Question: App structure
'''
$stateProvider.
state('azured', {
url: "/azured/",
}).
state('azured.ref', {
url: "/ref",
}).
state('azured.ref.table', {
url: "/table/:tableId",
}).
state('azured.ref.table.list', {
url: "/list/:listId",
}).
state('azured.ref.table.list.item', {
url: "/item/:itemId",
});
'''
Each state's templates where made as widget.
'''
<div container>
<div header></div>
<div body></div>
</div>
<ui-view />
'''
But i don't know how to append new states to current state. Say i have another states:
'''
.
state('asd', {
url: "/asd",
}).
state('asd.ref', {
url: "/ref",
});
'''
When i navigate to '/asd' from '/' i see right state. But i want to navigate to this state from
'''
/azured/ref/tableId/12/listId/3/itemId/434
'''
and don't destroy current widgets but append
(make url as '/azured/ref/tableId/12/listId/3/itemId/434/asd')
(please note ). Just want to append new state to the current state and go on further. Guess i can hardcode all possible branches, but need better solution.
Here is preview

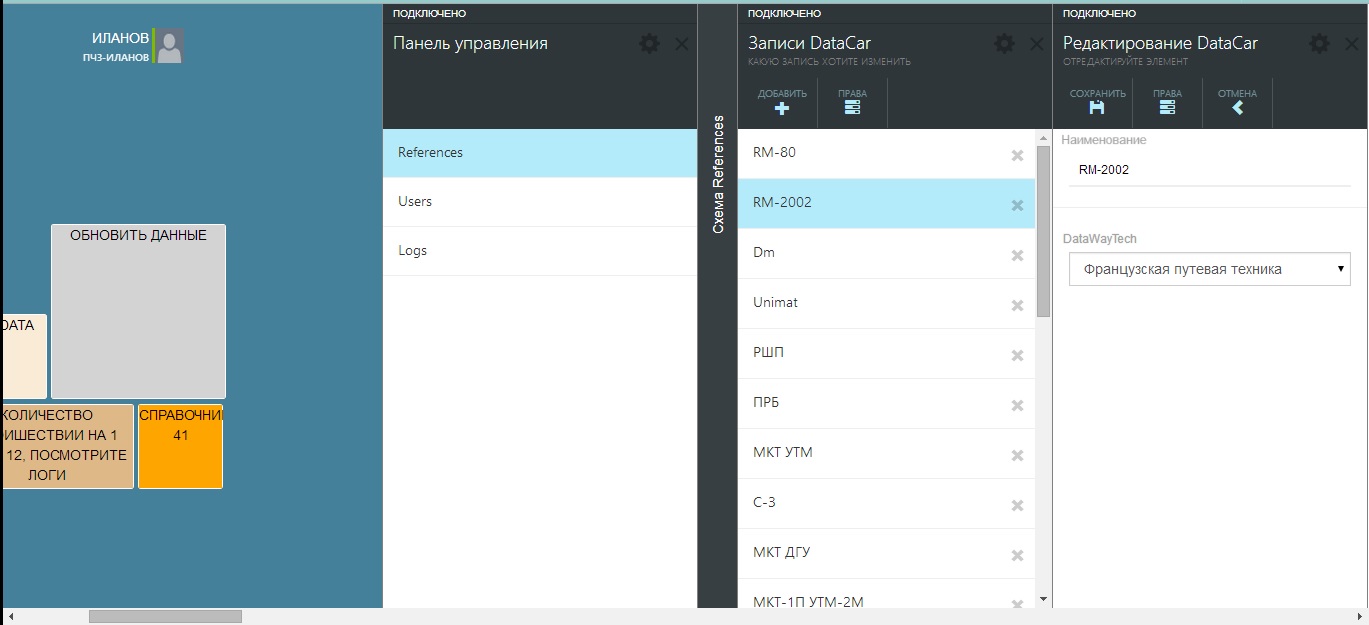
Answer: Look into ui-router-extras. I'm on n'y phone. Don't have the URL but Google it